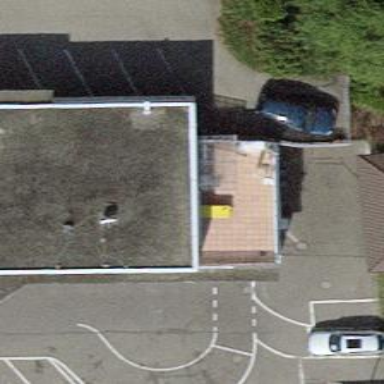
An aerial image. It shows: Car wash facility.